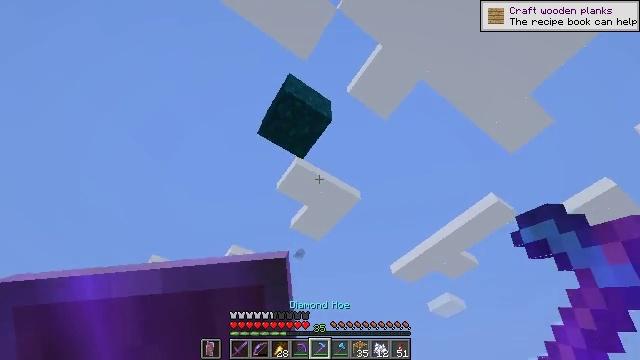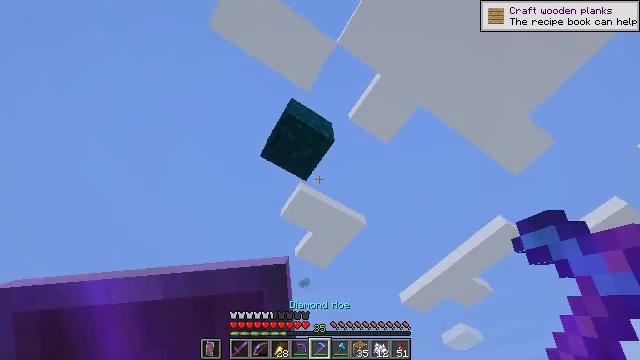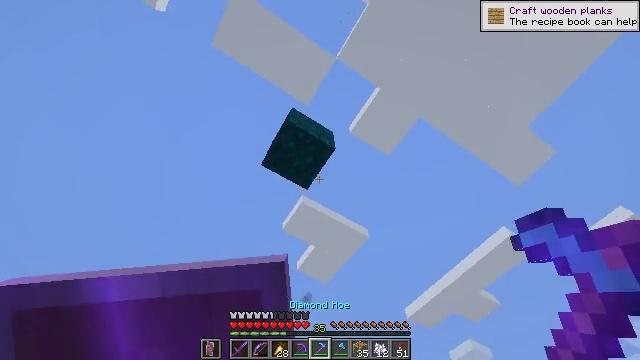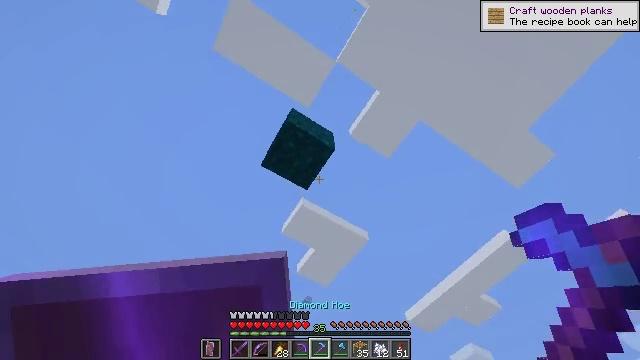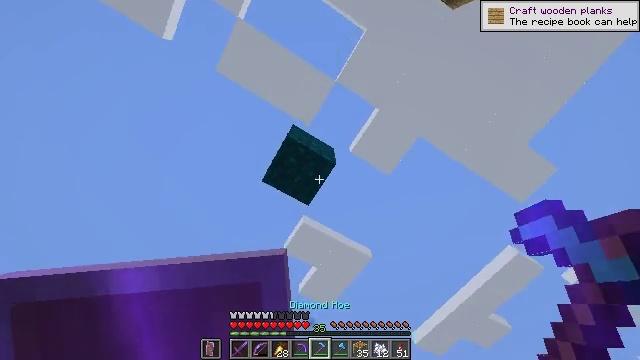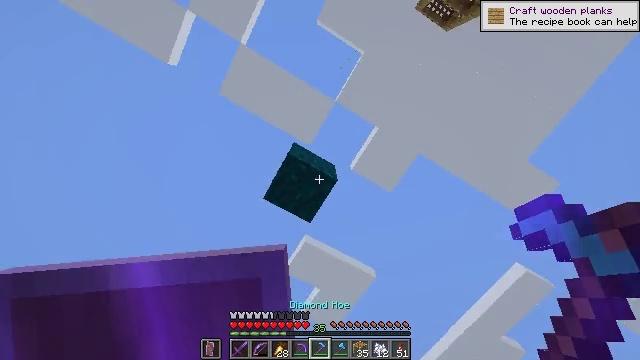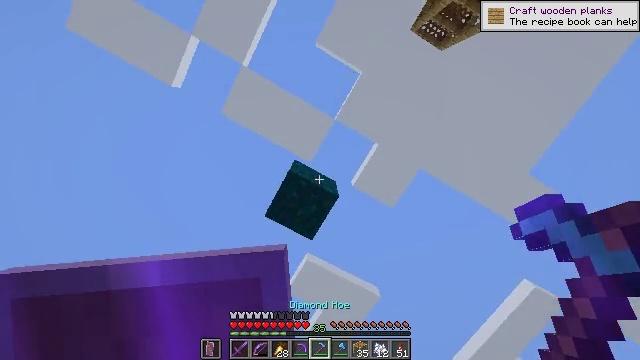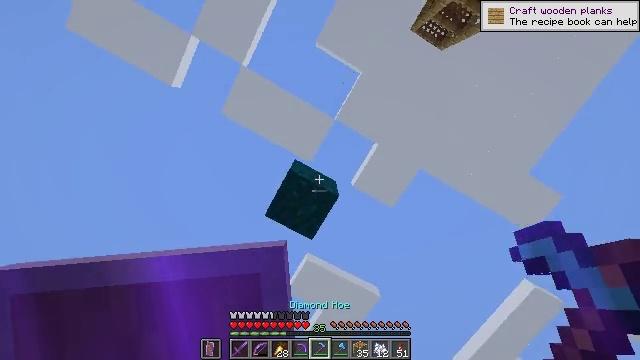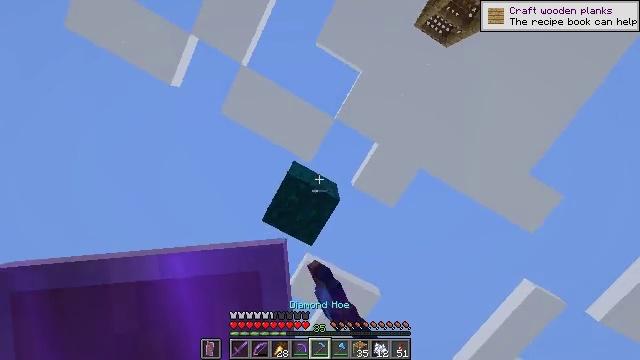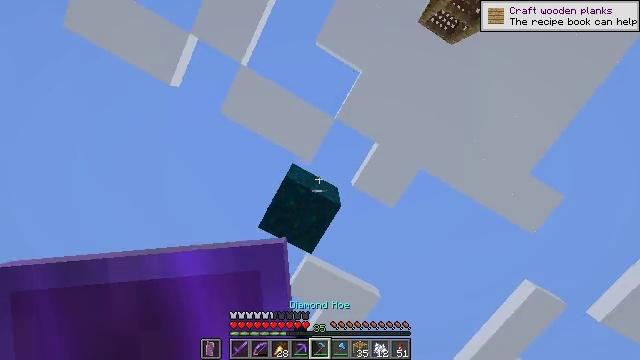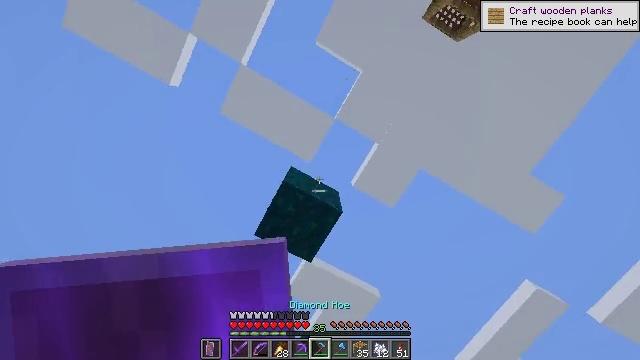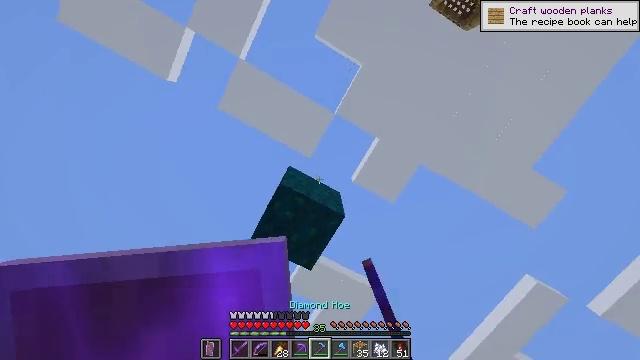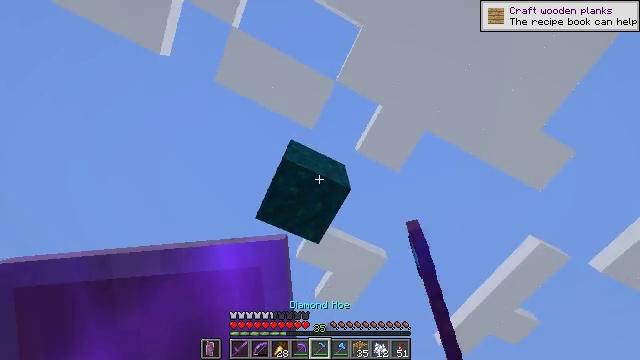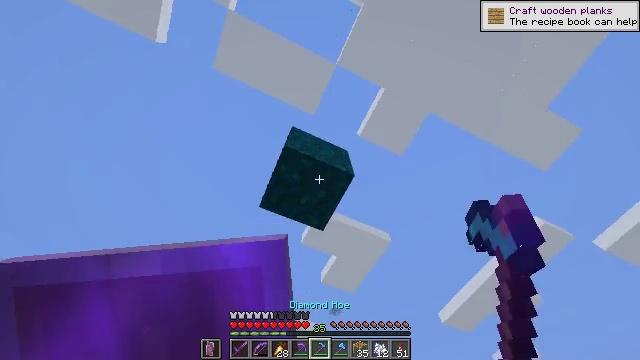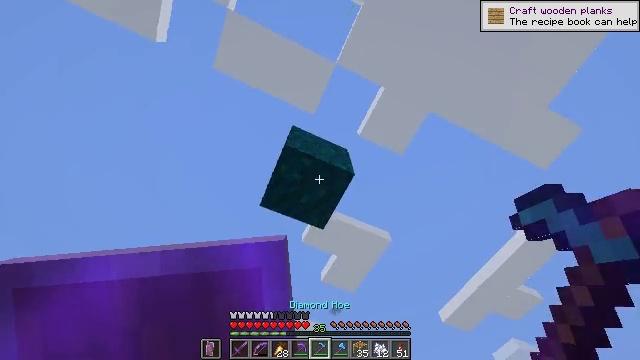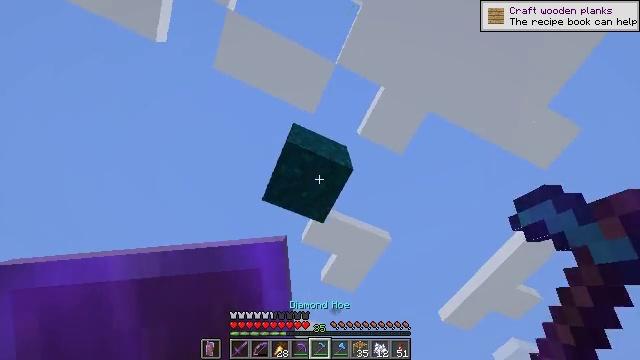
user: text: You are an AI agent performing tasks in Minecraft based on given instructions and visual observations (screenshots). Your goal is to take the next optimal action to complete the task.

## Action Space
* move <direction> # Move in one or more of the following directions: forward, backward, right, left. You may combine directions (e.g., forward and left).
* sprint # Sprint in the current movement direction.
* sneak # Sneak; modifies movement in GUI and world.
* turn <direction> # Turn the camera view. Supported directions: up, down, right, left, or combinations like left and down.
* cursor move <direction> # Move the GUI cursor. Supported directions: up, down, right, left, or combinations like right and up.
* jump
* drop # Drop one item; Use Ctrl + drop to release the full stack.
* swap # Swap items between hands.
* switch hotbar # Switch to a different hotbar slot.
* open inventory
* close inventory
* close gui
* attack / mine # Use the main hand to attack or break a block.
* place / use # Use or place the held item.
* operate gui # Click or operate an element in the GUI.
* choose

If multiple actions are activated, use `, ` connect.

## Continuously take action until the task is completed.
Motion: motion action
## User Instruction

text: Gather warped wart block from the Nether.
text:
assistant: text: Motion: turn left and up
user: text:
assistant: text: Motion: turn up
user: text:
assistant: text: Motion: no_op
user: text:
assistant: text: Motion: turn up
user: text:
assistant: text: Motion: turn up
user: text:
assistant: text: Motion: turn up
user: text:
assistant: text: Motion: attack / mine
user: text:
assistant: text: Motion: attack / mine, jump
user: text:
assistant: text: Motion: attack / mine, jump
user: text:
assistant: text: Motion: attack / mine, jump
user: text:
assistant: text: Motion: turn down, attack / mine, jump
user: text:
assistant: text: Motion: turn left and down, attack / mine, jump
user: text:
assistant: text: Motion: turn left and down, attack / mine, jump
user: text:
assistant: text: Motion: attack / mine, jump
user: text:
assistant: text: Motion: attack / mine, jump
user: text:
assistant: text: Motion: attack / mine, jump
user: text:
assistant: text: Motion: attack / mine, jump
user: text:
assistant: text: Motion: attack / mine, jump
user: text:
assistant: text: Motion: attack / mine, jump
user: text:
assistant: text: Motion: attack / mine, jump
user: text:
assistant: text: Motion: attack / mine, jump
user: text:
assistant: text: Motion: attack / mine, jump
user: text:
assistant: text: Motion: attack / mine, jump
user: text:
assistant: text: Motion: attack / mine, jump
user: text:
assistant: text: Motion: attack / mine, jump
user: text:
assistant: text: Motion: attack / mine, jump
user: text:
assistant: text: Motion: attack / mine, jump
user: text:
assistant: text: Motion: attack / mine, jump
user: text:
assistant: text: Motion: attack / mine, jump
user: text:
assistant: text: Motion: attack / mine, jump